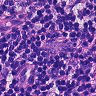
Metastatic tissue present: yes